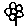
Label: flower